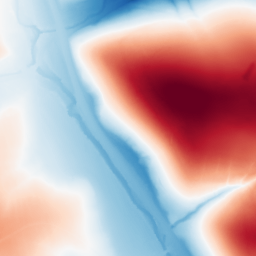
Category: trend_removal
Decomposition family: polynomial_high
Decomposition parameters: degree: 5
Upsampling method: lanczos
Upsampling parameters: scale: 2
Upsampling scale: 2